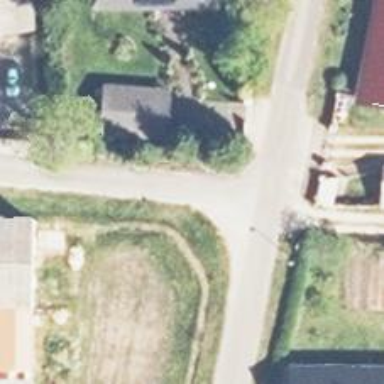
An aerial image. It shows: Road with "give way" sign.